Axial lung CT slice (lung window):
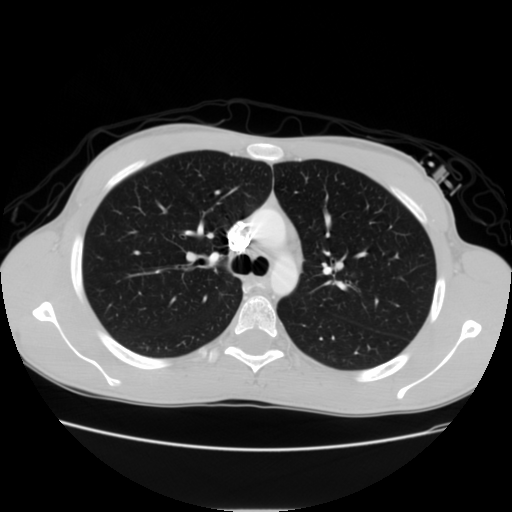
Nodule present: no